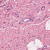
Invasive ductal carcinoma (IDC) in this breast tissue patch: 0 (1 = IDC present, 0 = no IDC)